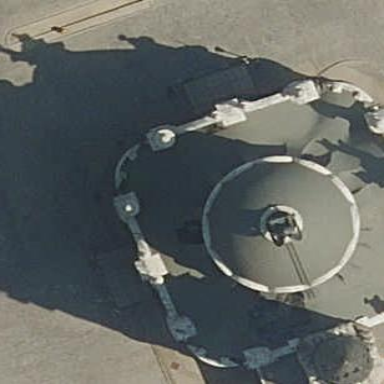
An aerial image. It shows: Building part with dome-shaped roof.